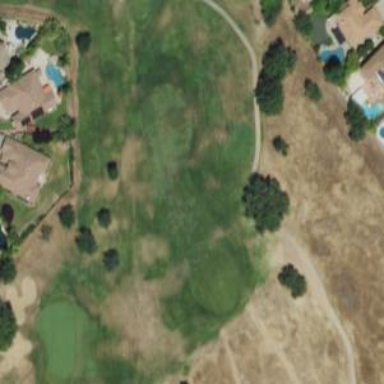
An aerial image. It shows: Golf hole.